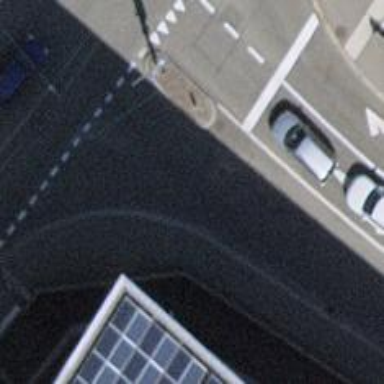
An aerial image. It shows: Secondary road with asphalt surface. It has designated lane for cyclists and trolley wires. Both sides of the road have separate sidewalks.